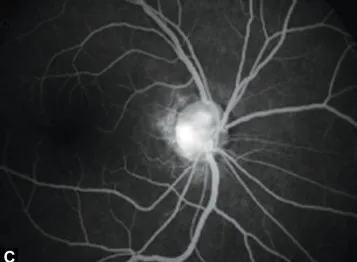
(C and D) FFA showing persistent staining of the temporal disk area suggestive of a pit.
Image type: ophthalmic_imaging (ophthalmic_angiography)